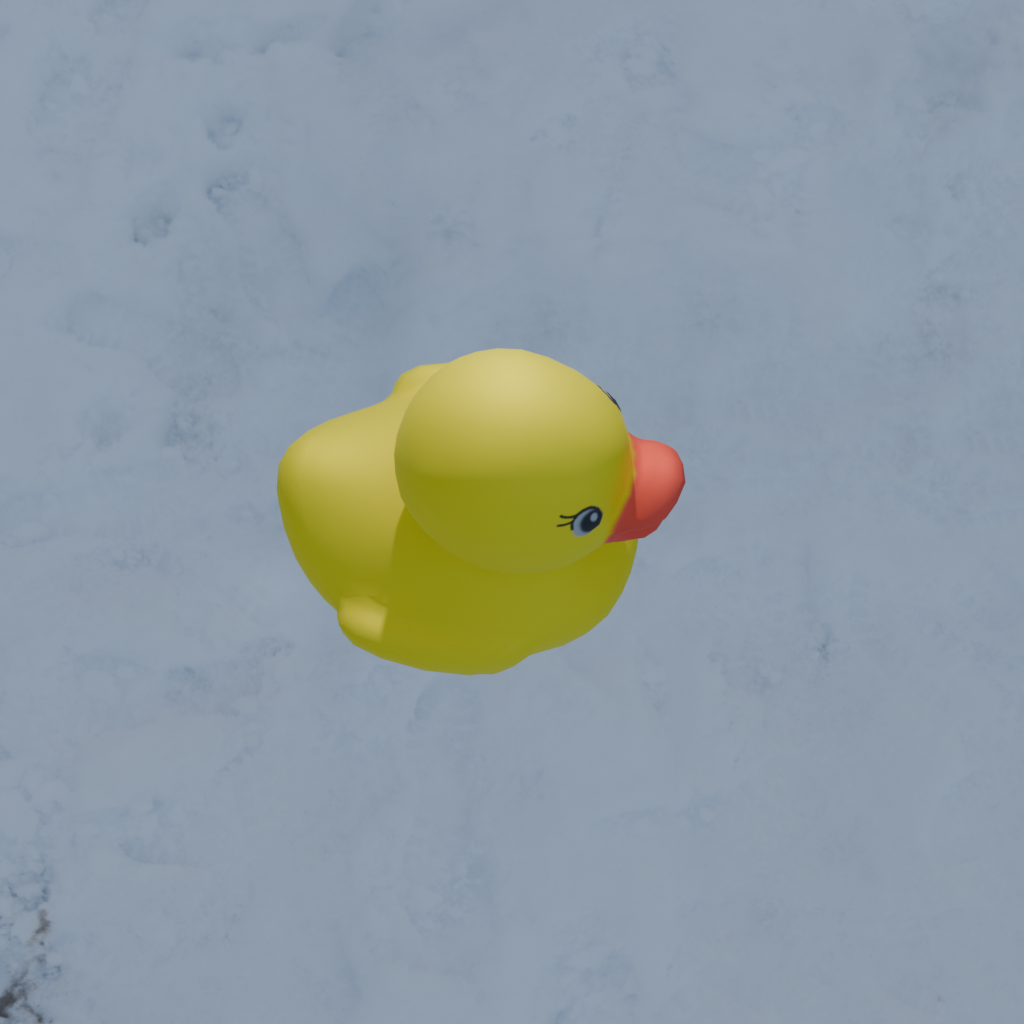
an image of a yellow rubber duck seen from <right_top> in a snow-covered beach with a cloudy winter sky.